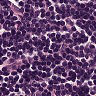
Metastatic tissue present: no